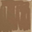
Piece: xx